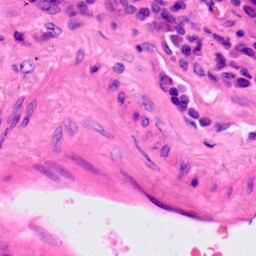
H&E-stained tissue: Lung